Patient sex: M
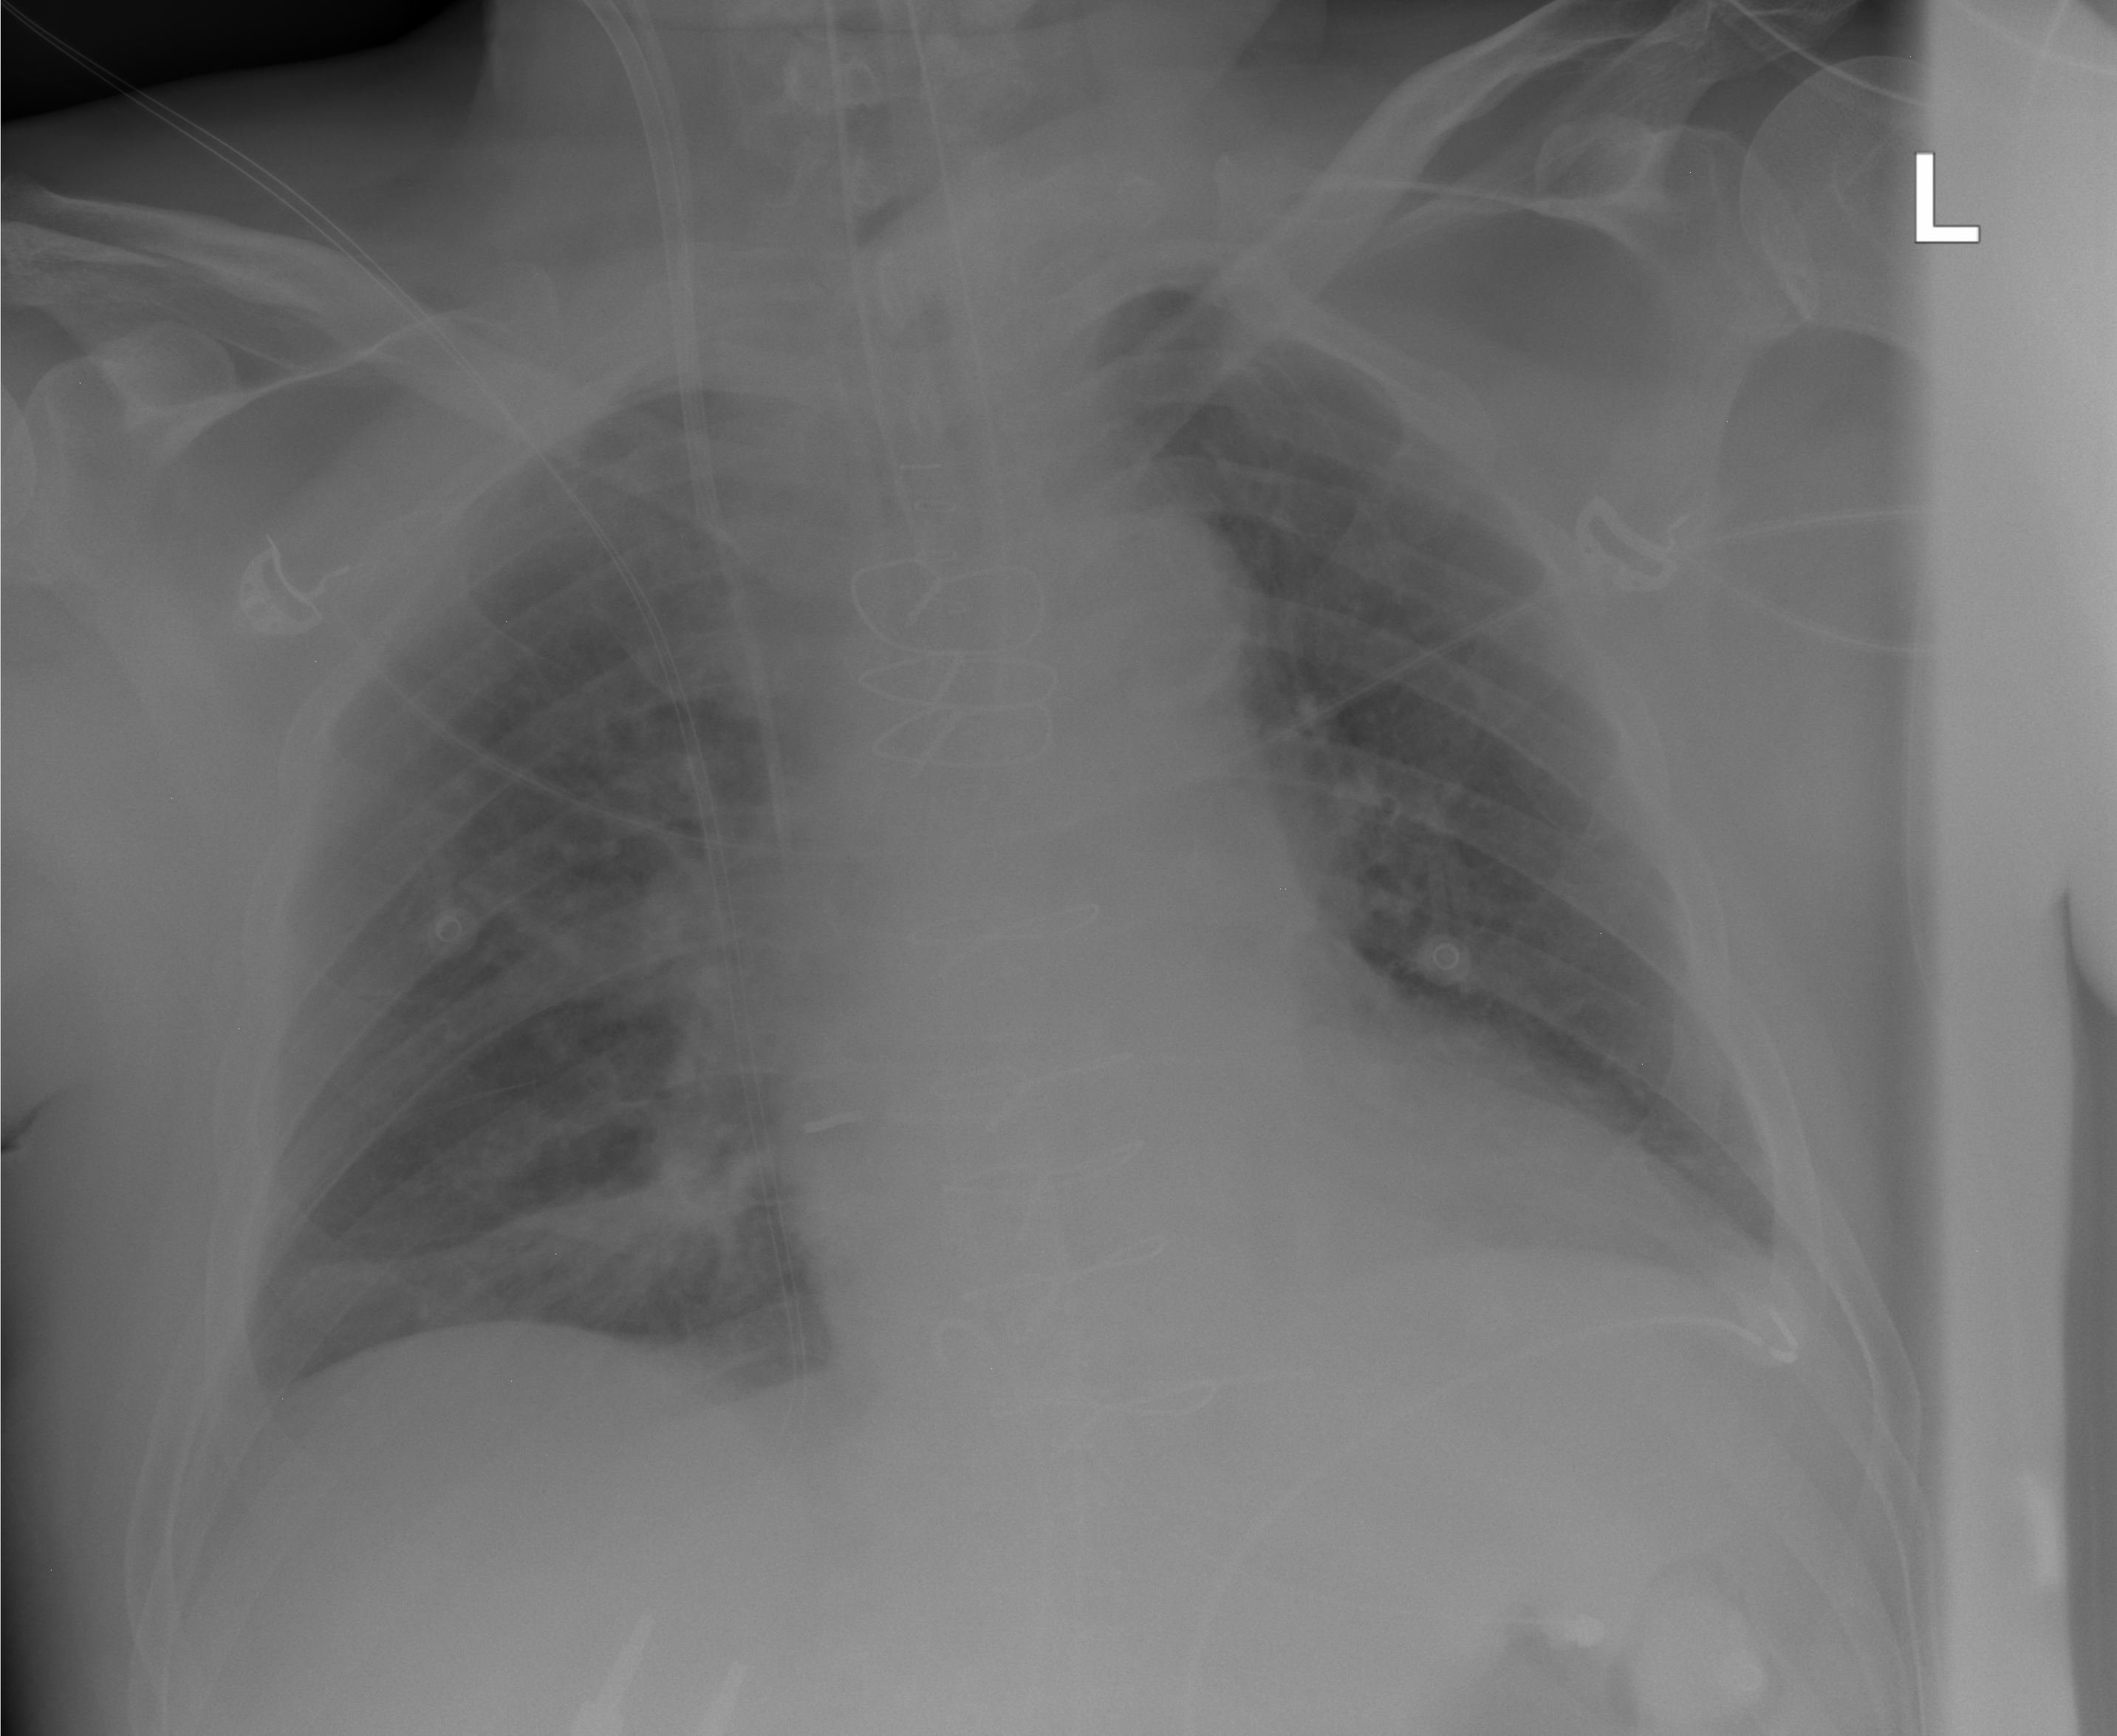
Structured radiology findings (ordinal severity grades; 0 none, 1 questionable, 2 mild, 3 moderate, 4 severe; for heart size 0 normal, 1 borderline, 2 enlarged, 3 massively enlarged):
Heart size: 0
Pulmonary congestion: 0
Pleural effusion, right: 0
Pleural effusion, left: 0
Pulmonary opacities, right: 0
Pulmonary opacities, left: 0
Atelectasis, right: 2
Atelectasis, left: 0